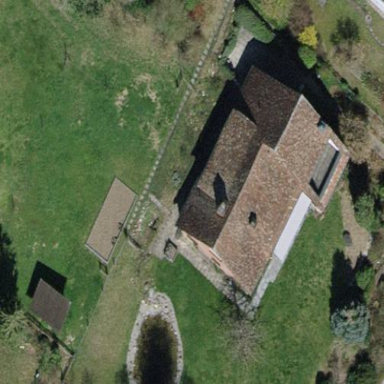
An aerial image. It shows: Detached building with tile roof.